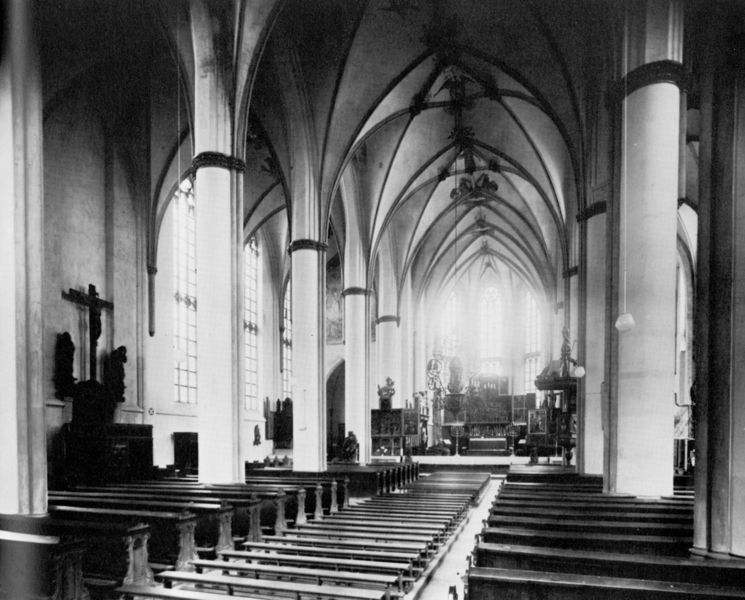
Titel: St. Nicolai in Kalkar
Standort: Kalkar, Nikolaikirche (EU - D - NRW)
Schlagwörter: schatten, weiß, fenster, lampen, licht, pfeiler, schwarz, säule, säulen, innenraum, kirche, sonne, boden, decke, innen, gotik, schiffe, bank, innenansicht, halle, foto, fotografie, bögen, gewölbe, kreuz, schwarzweiss, altar, arkaden, bänke, kathedrale, kirchenbank, kirchenschiff, kreuzrippen, mittelgang, kirchenbänke, mittelschiff, gotisch, kanzel, kreuzgewölbe, langschiff, spitzbögen, jesus, chor, kruzifix, sitzreihen, kirchenfenster, kiche, seitenaltar, kirchenschiffe, krichenschiff, kirchenfesnter, kreuzgittergewölbe